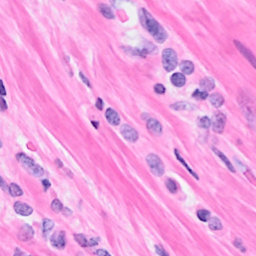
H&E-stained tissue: Breast